Interaction volume radius: 10 \u00c5
Interaction volume height: 10 \u00c5
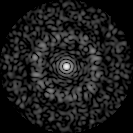
Disorder parameter: 0.8433